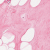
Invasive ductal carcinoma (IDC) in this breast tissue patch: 0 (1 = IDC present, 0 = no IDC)